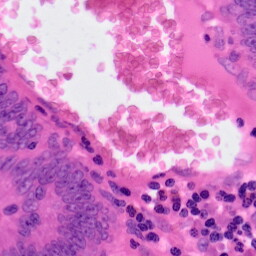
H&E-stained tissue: Colon